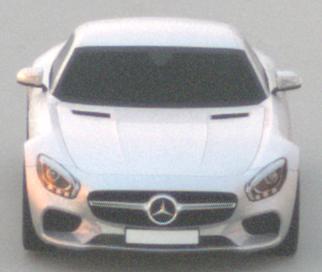
Make: Mercedes-Benz
Model: AMG GT Coupé
Detailed model: AMG GT (190) Coupé
Model produced from: 2014/10
Model produced until: 2017/01
Doors: 2
Color: white
Road condition: dry road
Daytime: sunrise or sunset
Contrast: medium contrast